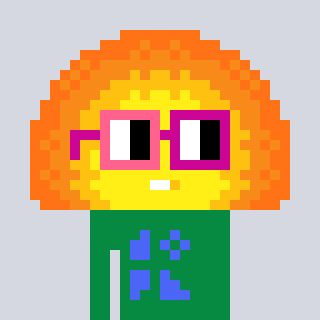
a pixel art character with square pink and red glasses, a sunset-shaped head and a green-colored body on a cool background